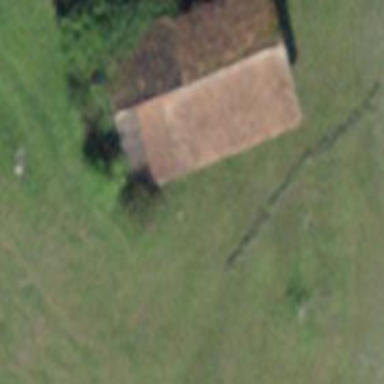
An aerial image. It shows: Barn.